Interaction volume radius: 5 \u00c5
Interaction volume height: 15 \u00c5
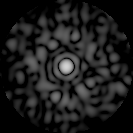
Disorder parameter: 0.772